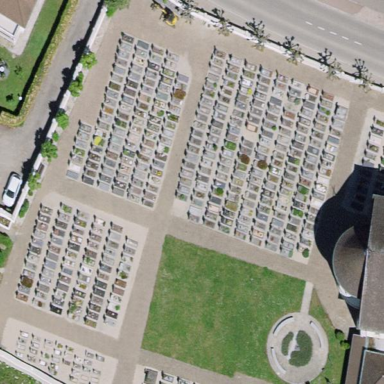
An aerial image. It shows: Cemetery.